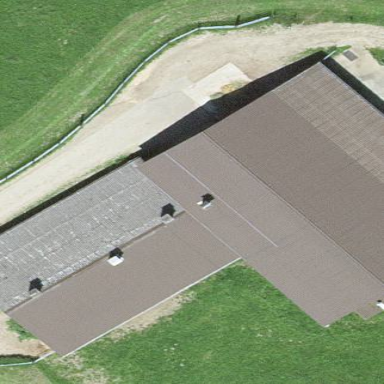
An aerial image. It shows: Barn.